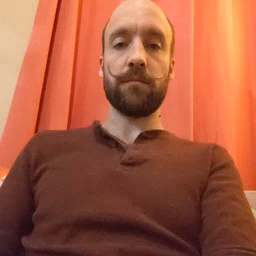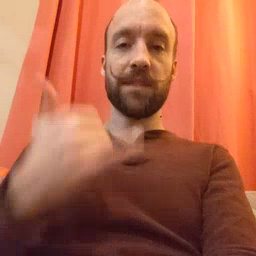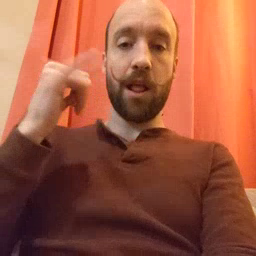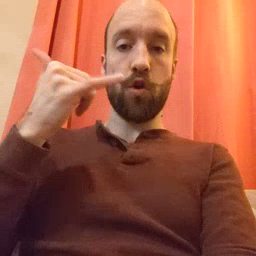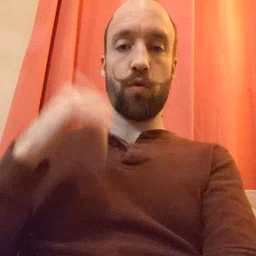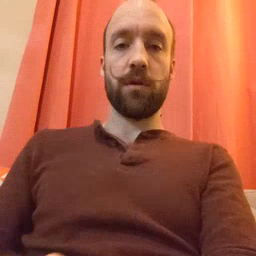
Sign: yellow